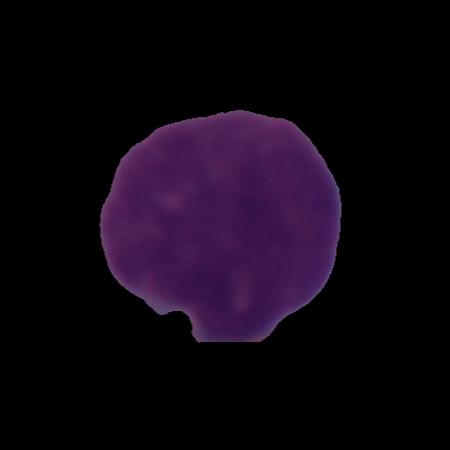
Label: cancer